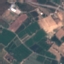
Land use / land cover class: PermanentCrop